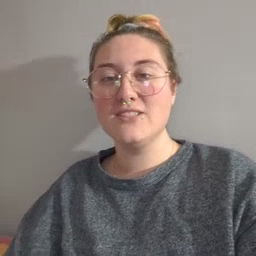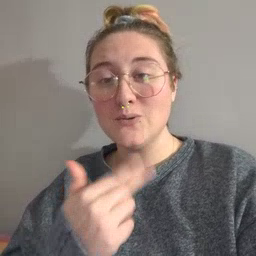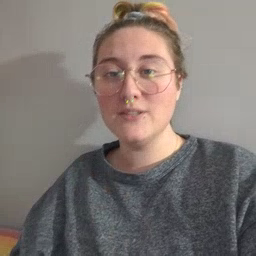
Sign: cute